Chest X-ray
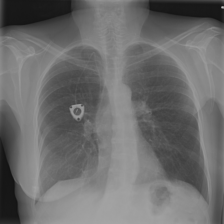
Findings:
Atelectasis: negative
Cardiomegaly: negative
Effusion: negative
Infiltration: negative
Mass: negative
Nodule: negative
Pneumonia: negative
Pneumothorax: negative
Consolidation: negative
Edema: negative
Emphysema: negative
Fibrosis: negative
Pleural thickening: negative
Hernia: negative